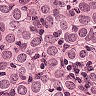
Metastatic tissue present: yes